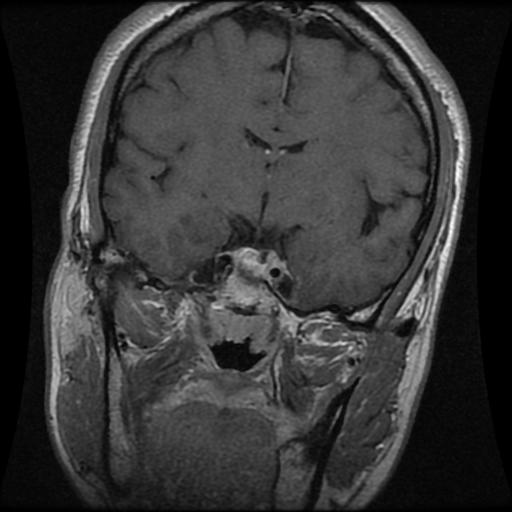
Label: pituitary